Field crop: maize
Growth stage: 2
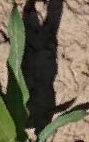
Species: maize